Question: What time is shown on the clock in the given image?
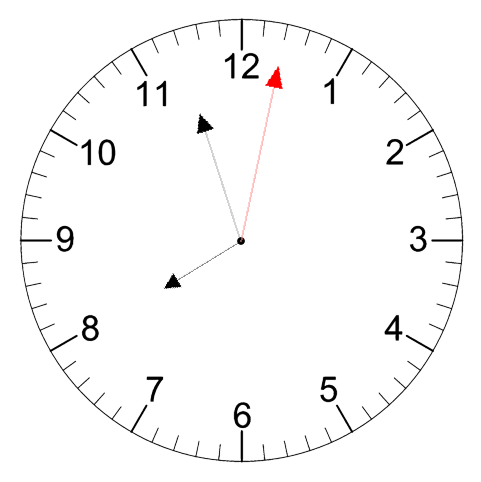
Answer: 07:57:02